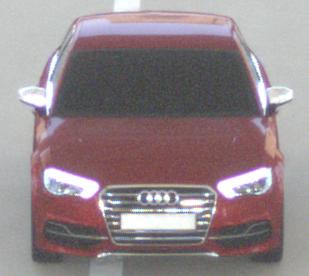
Make: Audi
Model: S3
Detailed model: 8V
Model produced from: 2013
Model produced until: 2020
Doors: 4
Color: red
Road condition: dry road
Daytime: morning or afternoon
Contrast: low contrast